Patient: sex F, age 59
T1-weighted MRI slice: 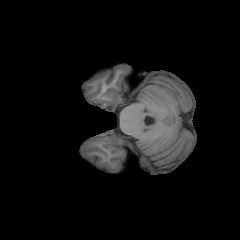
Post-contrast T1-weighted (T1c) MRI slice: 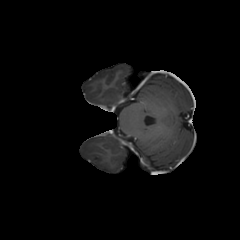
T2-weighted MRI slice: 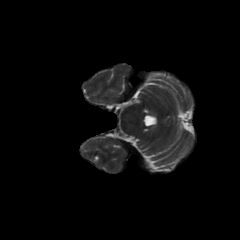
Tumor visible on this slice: no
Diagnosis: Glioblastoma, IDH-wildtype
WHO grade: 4